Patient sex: M
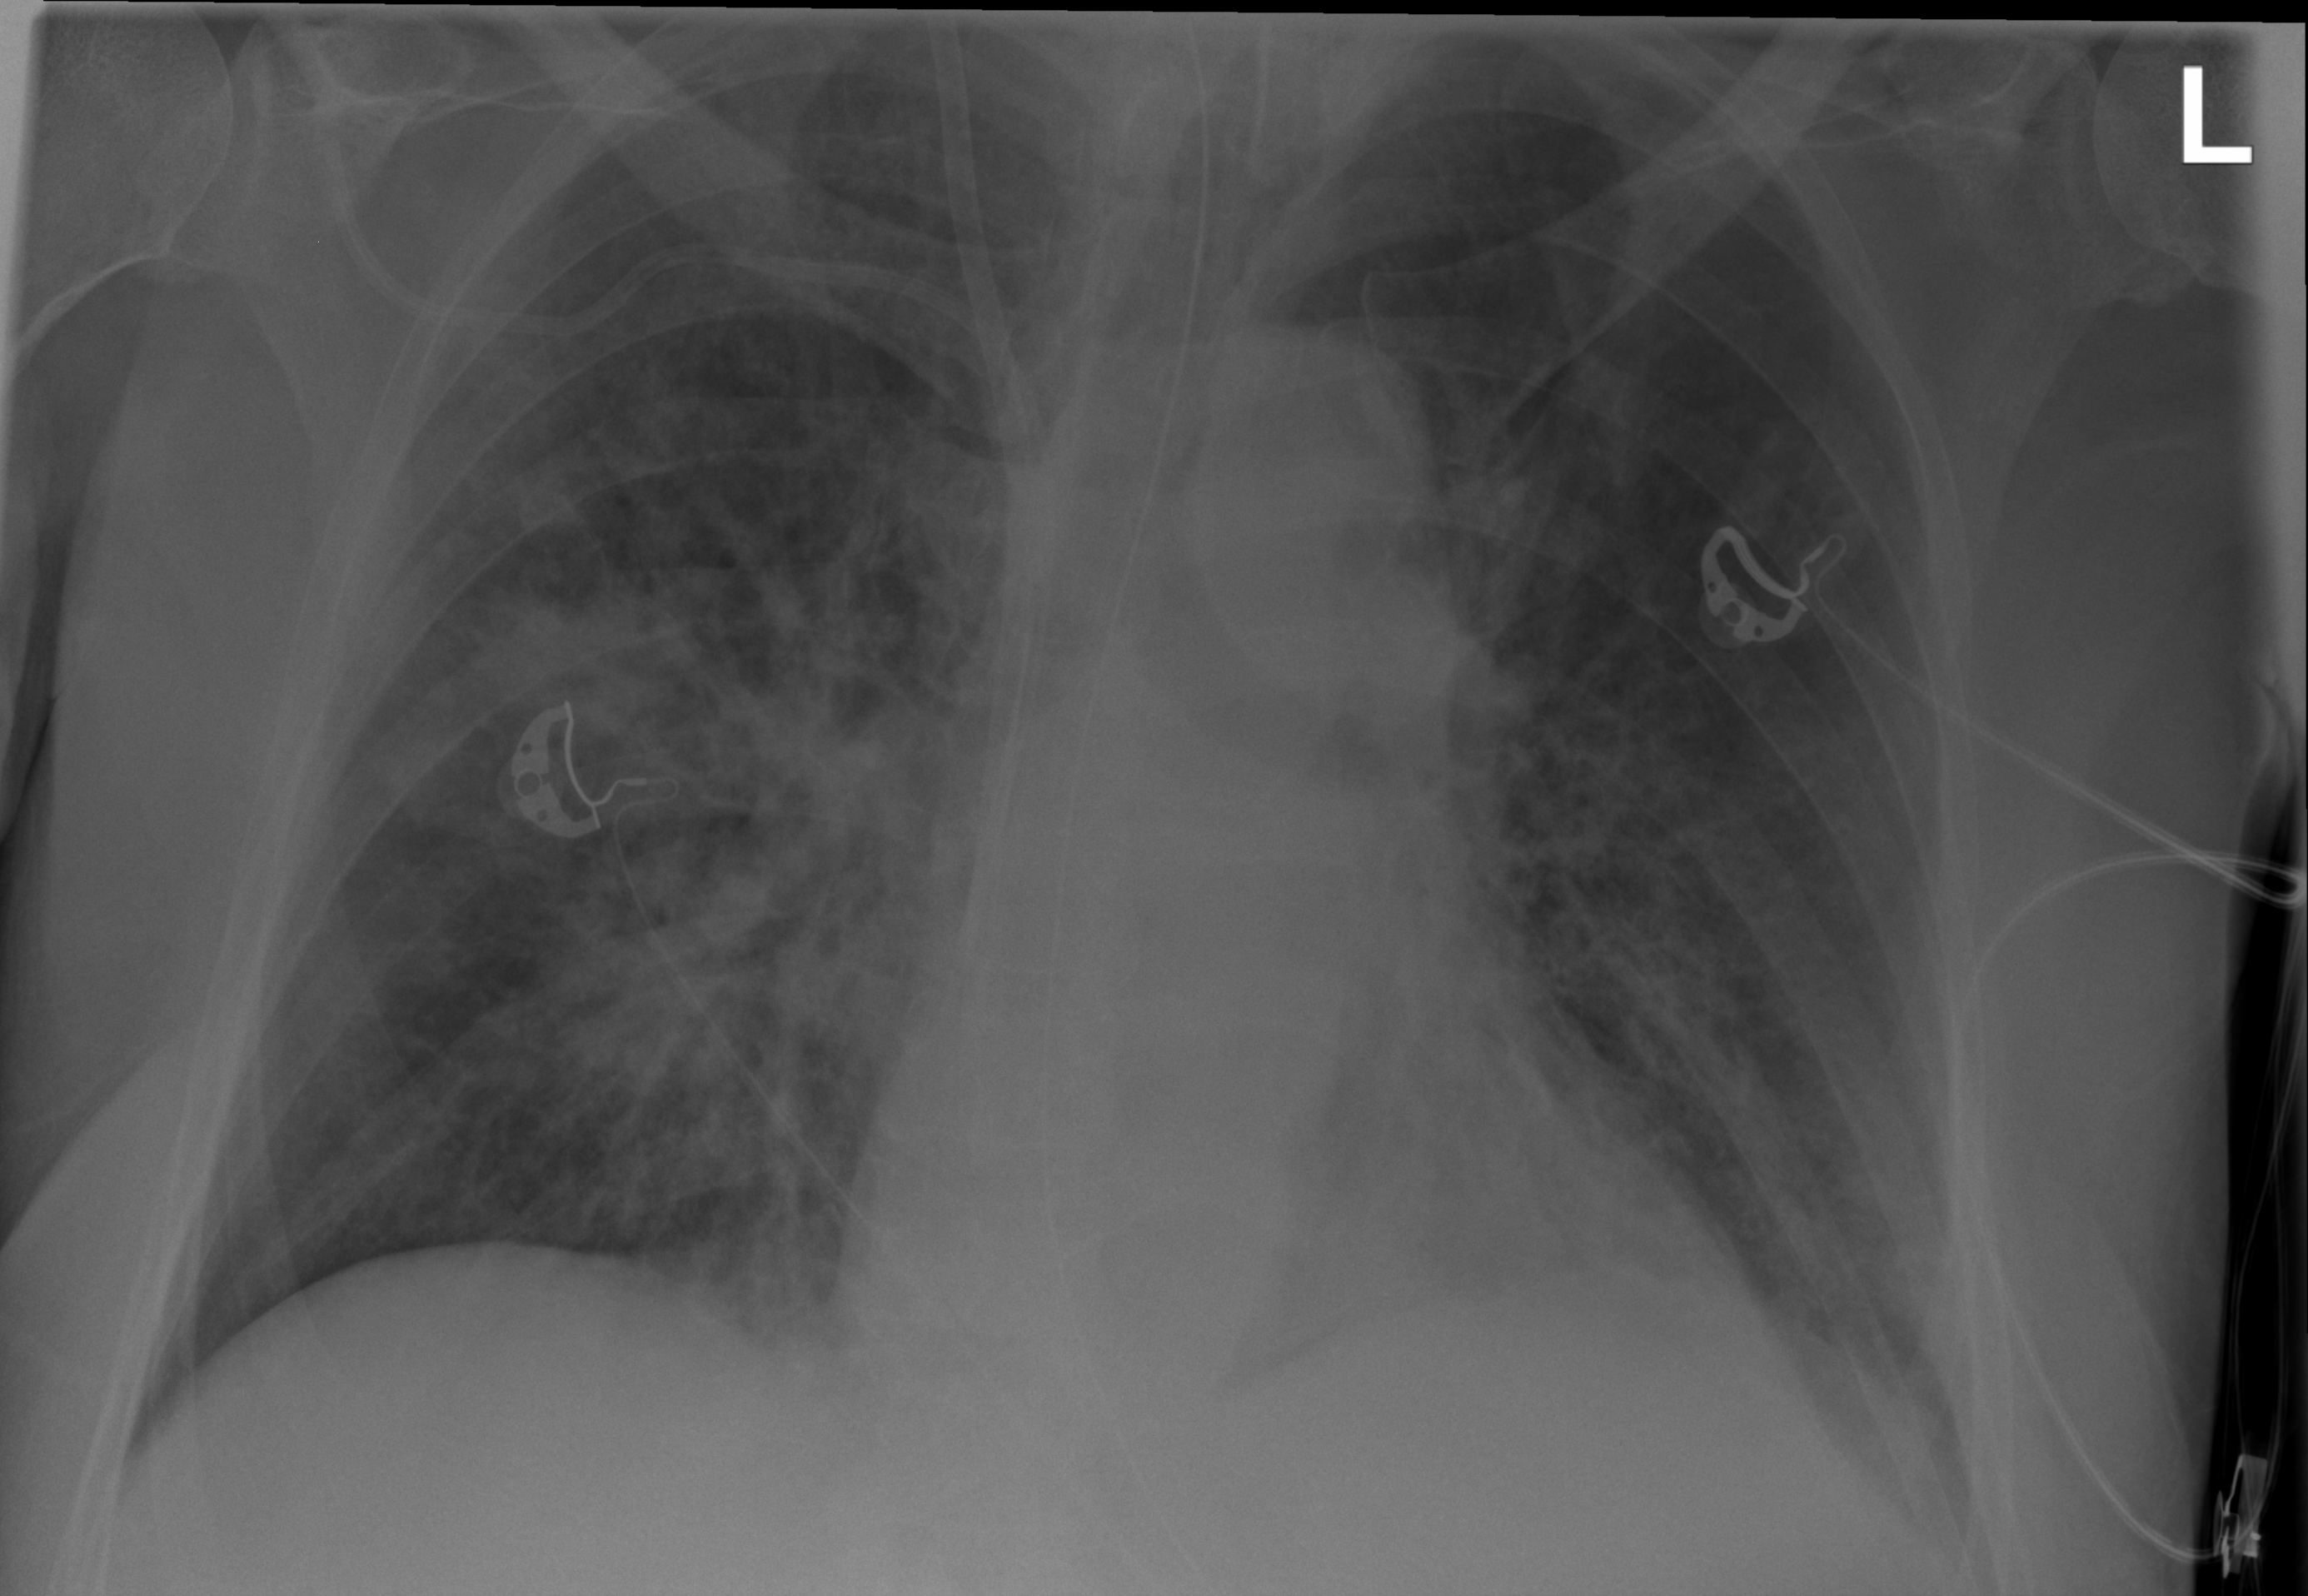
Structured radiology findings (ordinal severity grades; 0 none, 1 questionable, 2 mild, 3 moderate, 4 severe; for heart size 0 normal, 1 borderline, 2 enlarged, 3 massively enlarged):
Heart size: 2
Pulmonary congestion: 3
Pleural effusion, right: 0
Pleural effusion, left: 0
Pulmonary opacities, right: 3
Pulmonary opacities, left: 2
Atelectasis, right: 2
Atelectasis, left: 2